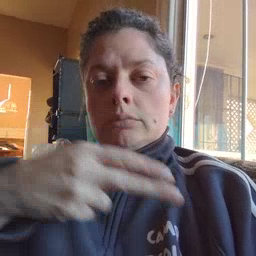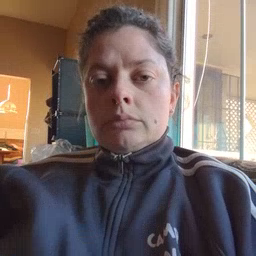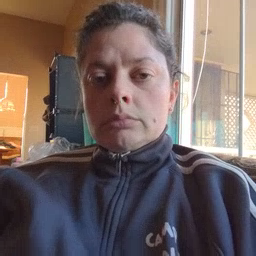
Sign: cut